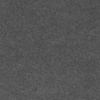
Label: dusty